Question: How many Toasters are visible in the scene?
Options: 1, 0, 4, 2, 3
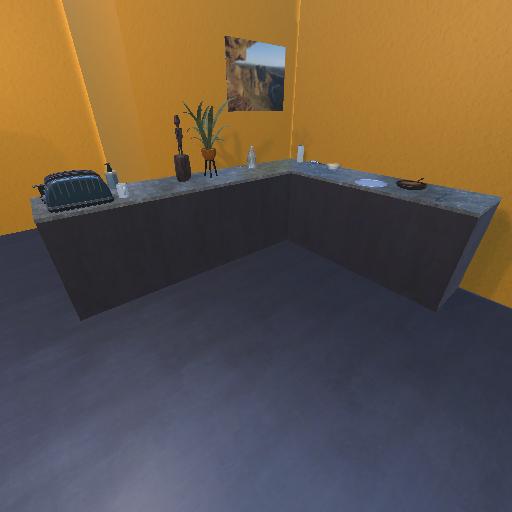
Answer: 1